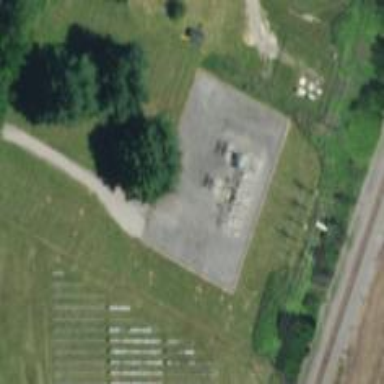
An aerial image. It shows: Power substation.